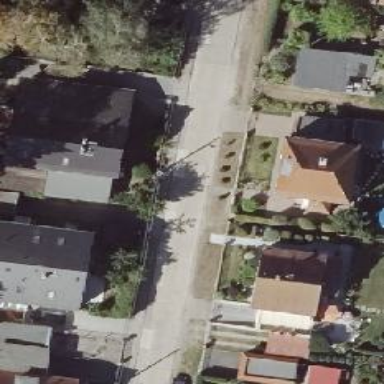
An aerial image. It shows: Footway.